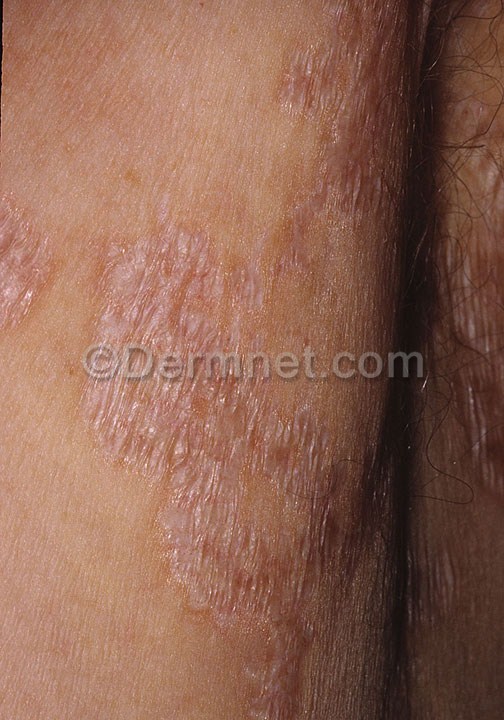
Disease: Psoriasis pictures Lichen Planus and related diseases